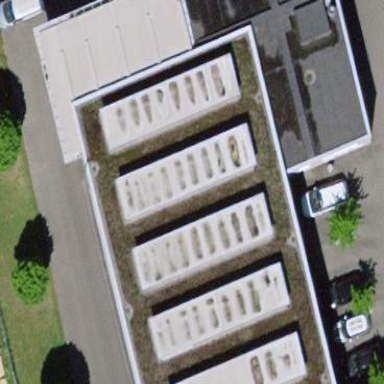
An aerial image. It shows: Industrial building.